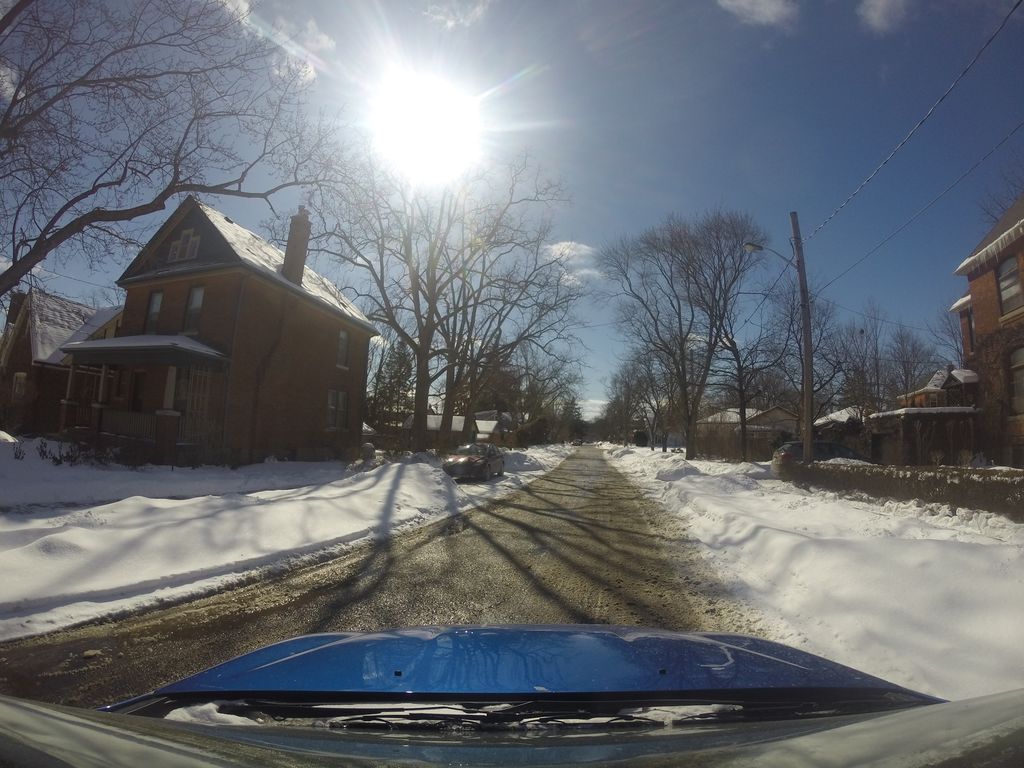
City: hamilton